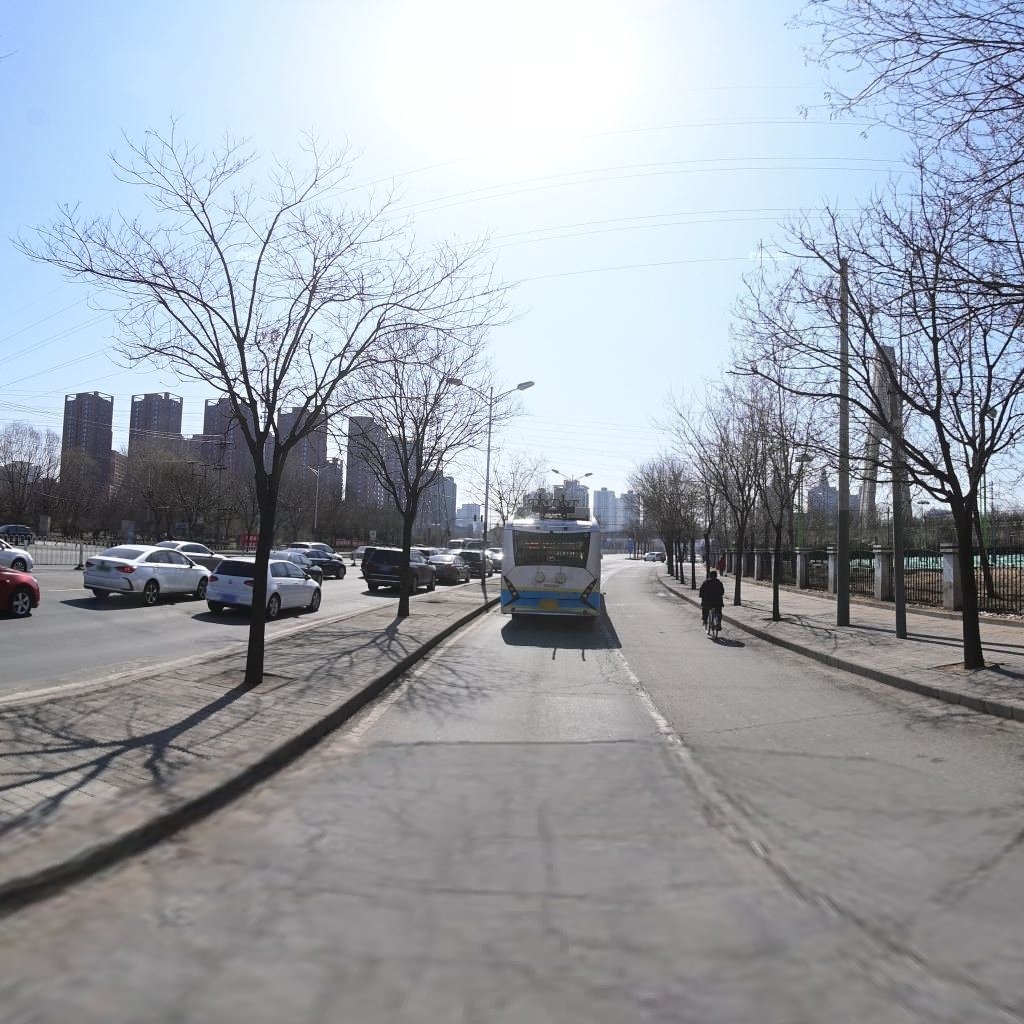
Region: Chaoyang
Road damage annotations: transverse crack, alligator crack, transverse crack